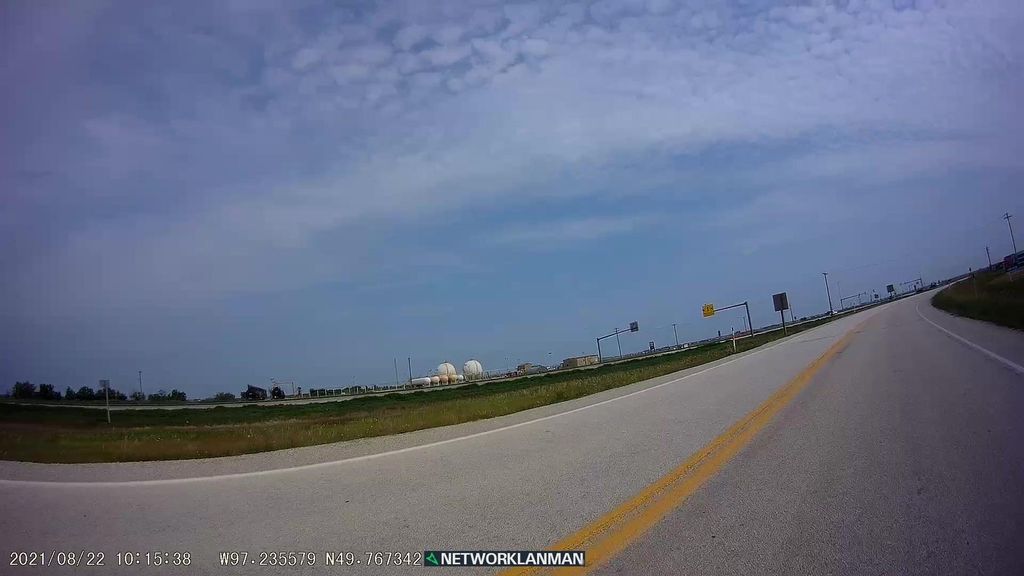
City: winnipeg